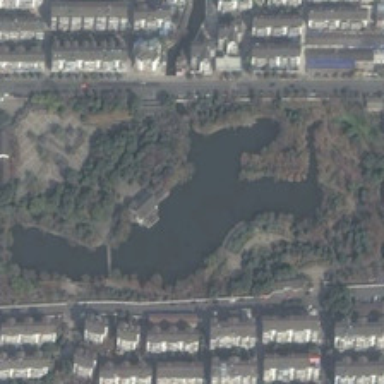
Many buildings are in two sides of a park with many green trees and an irregular pond .